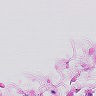
Metastatic tissue present: no